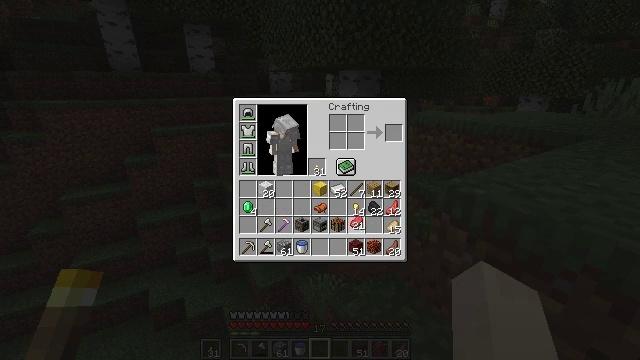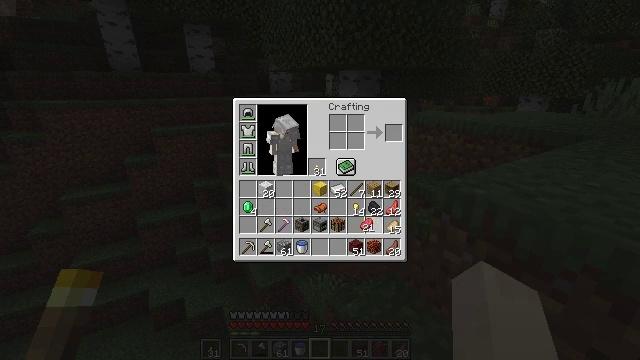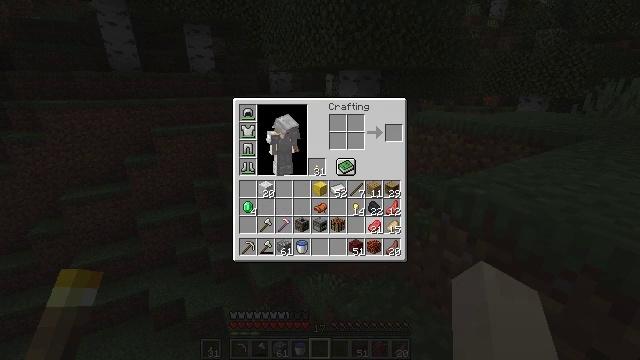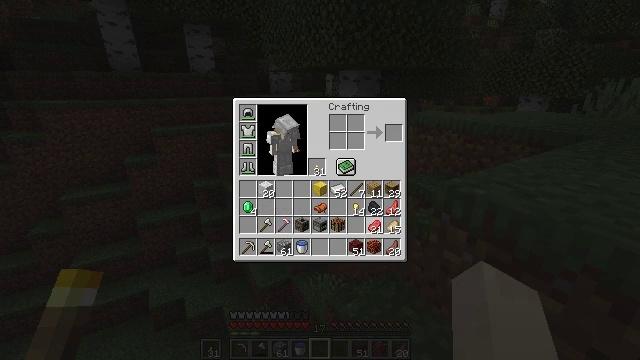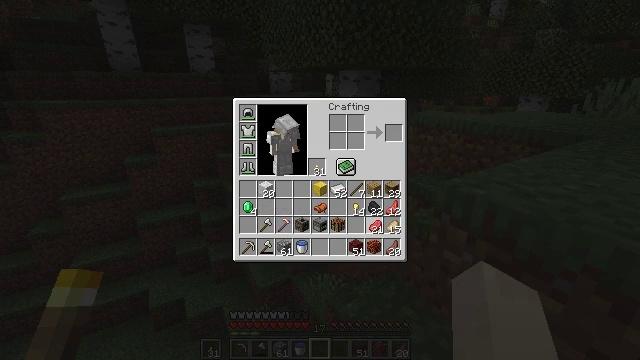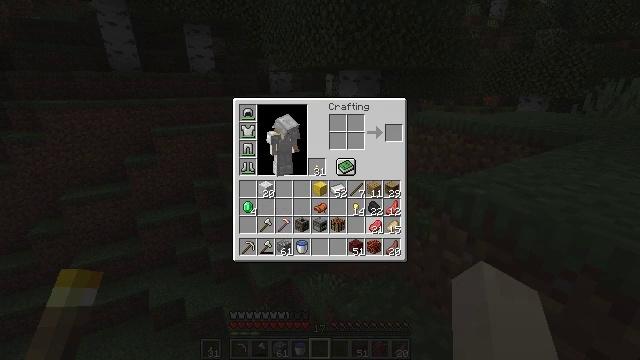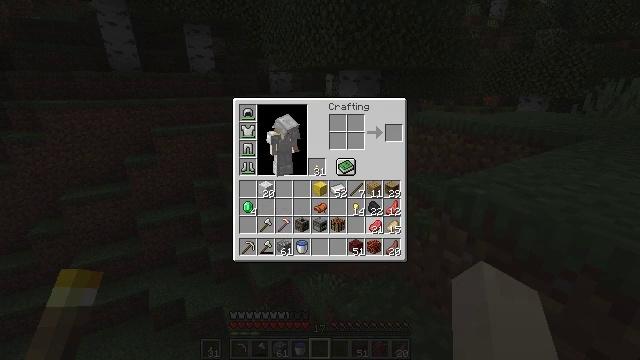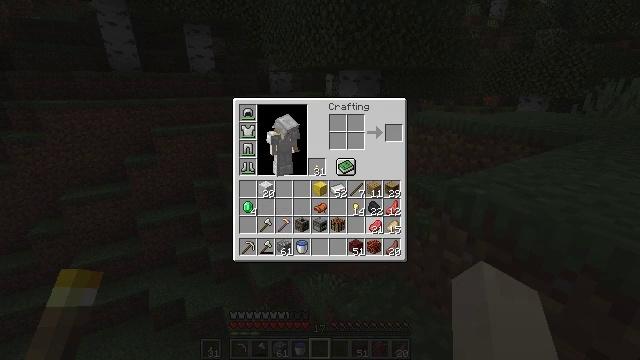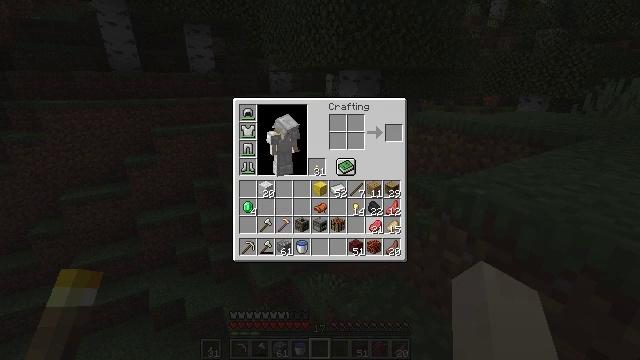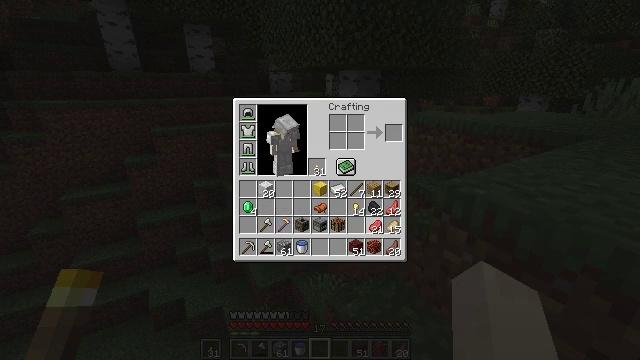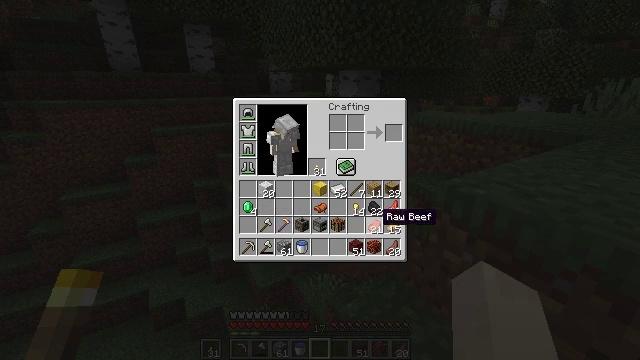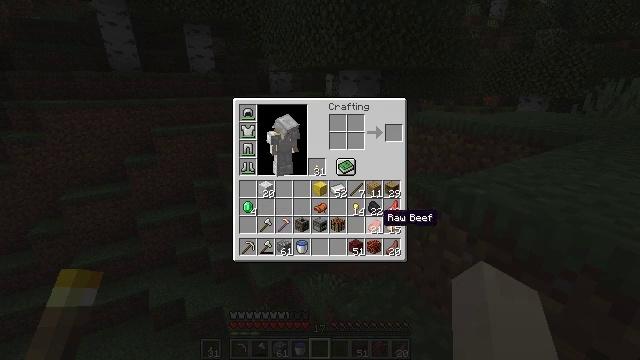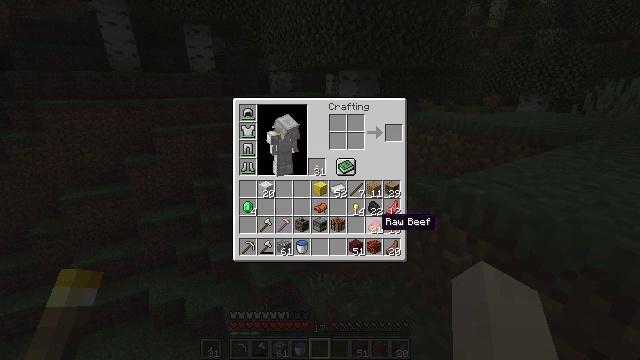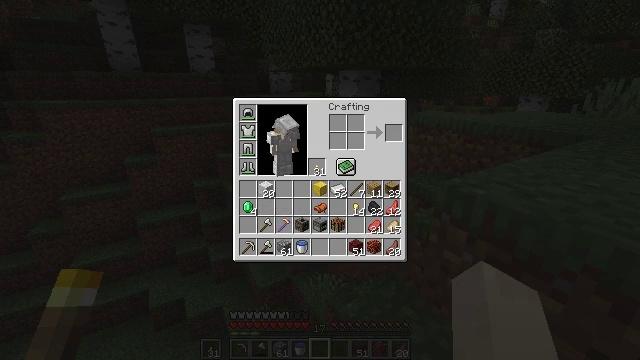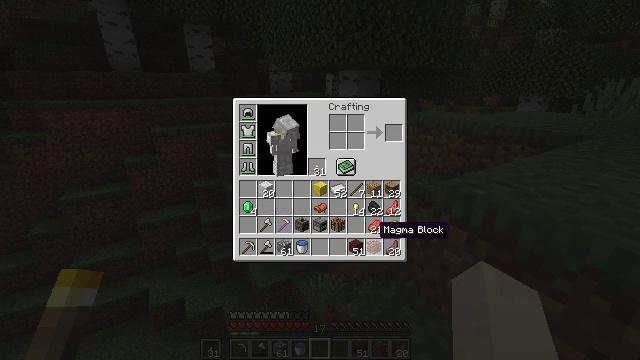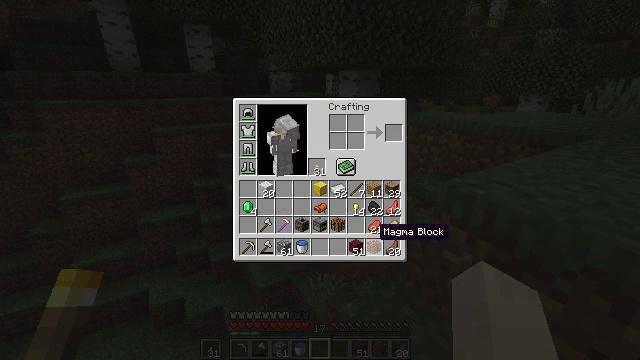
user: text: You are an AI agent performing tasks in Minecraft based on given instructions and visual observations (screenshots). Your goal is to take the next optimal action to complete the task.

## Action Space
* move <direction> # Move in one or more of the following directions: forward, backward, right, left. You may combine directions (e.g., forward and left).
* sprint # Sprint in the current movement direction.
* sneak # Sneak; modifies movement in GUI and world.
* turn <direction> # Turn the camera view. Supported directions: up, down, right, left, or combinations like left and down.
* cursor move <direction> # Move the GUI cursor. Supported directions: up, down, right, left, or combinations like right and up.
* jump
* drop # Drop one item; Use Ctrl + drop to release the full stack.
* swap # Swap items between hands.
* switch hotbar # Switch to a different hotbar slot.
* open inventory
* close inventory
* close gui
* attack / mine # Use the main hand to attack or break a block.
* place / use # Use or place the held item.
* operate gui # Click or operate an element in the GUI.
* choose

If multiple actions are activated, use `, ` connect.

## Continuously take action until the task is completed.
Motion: motion action
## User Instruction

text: Drop a magma block.
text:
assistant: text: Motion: cursor move right
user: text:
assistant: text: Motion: cursor move right
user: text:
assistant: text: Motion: no_op
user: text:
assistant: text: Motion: no_op
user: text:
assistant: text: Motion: no_op
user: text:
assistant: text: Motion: no_op
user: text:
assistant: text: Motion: operate gui
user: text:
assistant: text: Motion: operate gui
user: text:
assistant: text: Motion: operate gui
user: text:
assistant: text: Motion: no_op
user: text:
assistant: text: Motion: no_op
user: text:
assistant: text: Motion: no_op
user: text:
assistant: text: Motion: no_op
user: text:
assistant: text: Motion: no_op
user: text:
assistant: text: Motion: no_op
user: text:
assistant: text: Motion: no_op
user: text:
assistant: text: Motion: no_op
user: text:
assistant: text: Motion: no_op
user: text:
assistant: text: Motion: no_op
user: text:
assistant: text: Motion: operate gui
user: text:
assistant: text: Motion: operate gui
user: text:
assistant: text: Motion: cursor move right, operate gui
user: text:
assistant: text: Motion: cursor move right
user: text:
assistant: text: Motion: cursor move right
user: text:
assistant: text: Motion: no_op
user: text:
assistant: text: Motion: no_op
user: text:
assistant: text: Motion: operate gui
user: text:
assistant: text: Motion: operate gui
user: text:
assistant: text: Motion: operate gui
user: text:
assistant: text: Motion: no_op